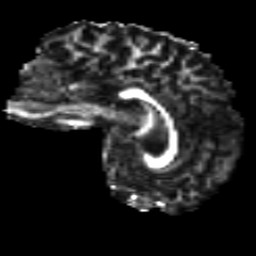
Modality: FA
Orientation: sagittal
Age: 15
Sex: male
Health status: ill
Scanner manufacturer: ge
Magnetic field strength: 3 T
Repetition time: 6.752 s
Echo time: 0.079 s